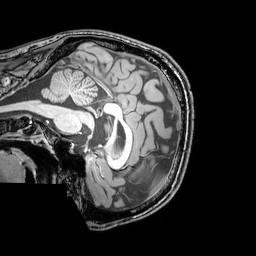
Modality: T1w
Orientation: sagittal
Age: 24
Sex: male
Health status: healthy
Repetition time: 0.081 s
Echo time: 0.037 s